Question: I have used the following mysql query:
'''
select q.question,q.formnumber,g.forename,a.guardiancode from tblfeedbackquestions q
join tblfeedbackanswers a on q.id=a.questionid join tblguardian g on g.guardiancode=a.guardiancode where q.formnumber='3'
'''
Output of this query is:

Now what i want is only the first row for same guardiancode should appear like in output for row 1 and row 2 i have guardian code as 10025 but i want only the first row and similarly for each unique guardiancode.Please help me with this.
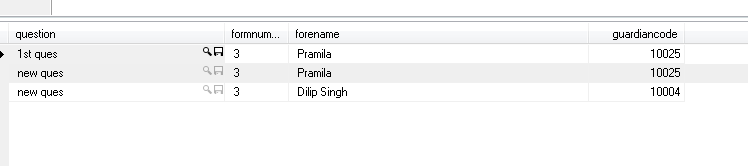
Answer: Try adding 'GROUP BY':
'''
select q.question,q.formnumber,g.forename,a.guardiancode
from tblfeedbackquestions q
join tblfeedbackanswers a on q.id=a.questionid join tblguardian g
on g.guardiancode=a.guardiancode
where q.formnumber='3'
GROUP BY g.guardiancode
'''